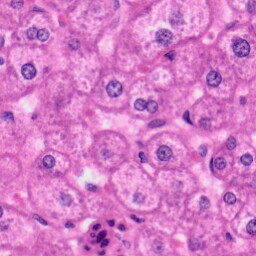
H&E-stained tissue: Liver